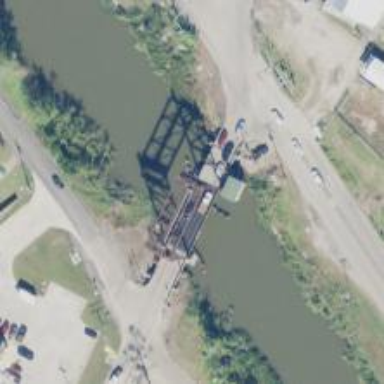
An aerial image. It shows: Lift movable bridge on tertiary road.